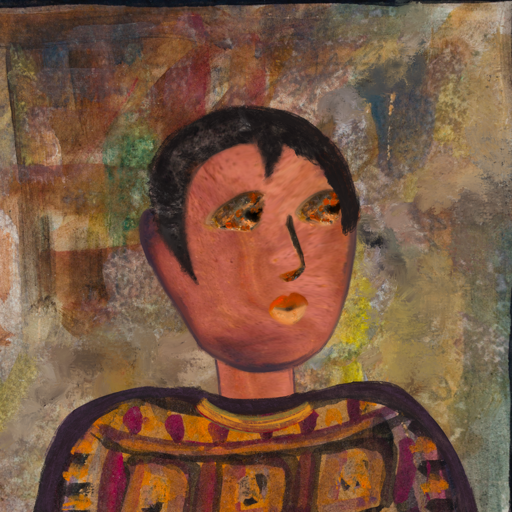
Background: Mosgoul, Head And Neck Side: Mother_And_Son_Mother, Face Side: Gypsy_Queen, Bust: Doll, Hair Side: Roy_Bahadur, Head Accessory: Blank, Second Necklace: Blank, Necklace: Mother_And_Son_Son, Baby: Blank